Question: I'm working on a mobile site and am having an issue with div's stacking on top of one another. See screenshot.

You'll see that the "about" content box is opaque, and is covering up the logo and a home button. That's my header div but unfortunately it's hidden by the content div. I'm a CSS novice and don't quite have the hang of it yet. I want the content section to be properly spaced from the header section
Here's the HTML/CSS.
'''
<div id="header">
<div id="logo">
<a href="index.html"><img src="img/logo.png"></a>
</div><!-- #logo -->
<div id="home">
<a href="index.html"><img src="img/home.png"></a>
</div><!-- #home -->
</div><!-- #header -->
#header {
position: absolute;
top: 0;
left: 0;
width: 100%;
height: 75px;
background: #444;
z-index: 99;
padding: 0;
margin: 0;
display: inline;
float: left;
}
#logo {
padding: 15px 0 0 15px;
float: left;
}
#home {
padding: 25px 15px 0 0;
float: right;
}
'''
'''
<div id="body">
<div id="content_container">
<div id="content">
<h1>about</h1>
<p>Our goal is to capture your event in the truest way possible, understanding the event, understanding how you want to present the event and then executing the event with the utmost efficiency and effectiveness.</p>
<p>Our goal is to capture your event in the truest way possible, understanding the event, understanding how you want to present the event and then executing the event with the utmost efficiency and effectiveness.</p>
<p><a href="contact.html">Contact us</a> today to find out how we can make your next event a success!</p>
</div><!-- end of #content -->
</div><!-- end of #content_container -->
<a href="about.html"><div class="nav"><div class="navText">About</div></div></a>
<a href="photos.html"><div class="nav"><div class="navText">Photos</div></div></a>
<a href="contact.html"><div class="nav"><div class="navText">Contact</div></div></a>
<div id="version">
<p>Switch Version <br />Mobile | <a href="http://www.studiosimplicit.com/?force-web">Desktop</a></p>
</div><!-- #version -->
<div id="copyright">
<p>&copy; 2012 Studio Simplicit. All Rights Reserved.</p>
</div><!-- end of #copyright -->
</div><!-- #body -->
#body {
position: absolute;
display: block;
bottom: 0;
left: 0;
width: 100%;
float: left;
}
#content_container {
background: url('../img/content_panel.png') repeat;
position: relative;
display: block;
width: 100%;
z-index: 99;
margin: 0 auto;
float: left;
}
#content {
padding: 15px;
}
#version {
color: #ddd;
font-size: 12px;
text-align: center;
}
#version a {
color: #fff;
text-decoration: underline;
}
#version a:hover {
color: #888;
text-decoration: none;
}
.nav {
width: 100%;
height: 35px;
margin: 0 0 1px 0;
background: #333;
opacity: .5;
z-index: 9;
float: left;
}
.navText {
font-family: Avenir, Arial, Helvetica, sans-serif;
color: #fff;
letter-spacing: .1em;
text-align: center;
padding-top: 8px;
z-index: 99;
}
'''
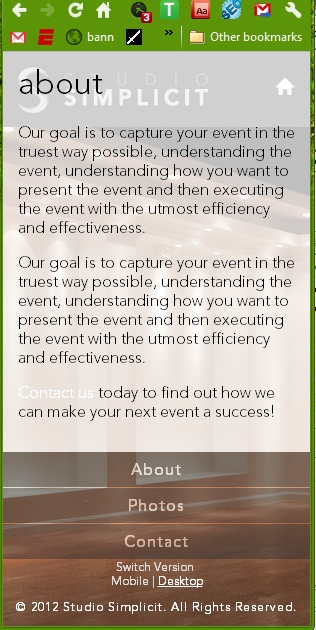
Answer: